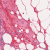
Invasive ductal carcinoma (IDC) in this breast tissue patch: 0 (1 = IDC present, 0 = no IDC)